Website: lowes
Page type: billing-address
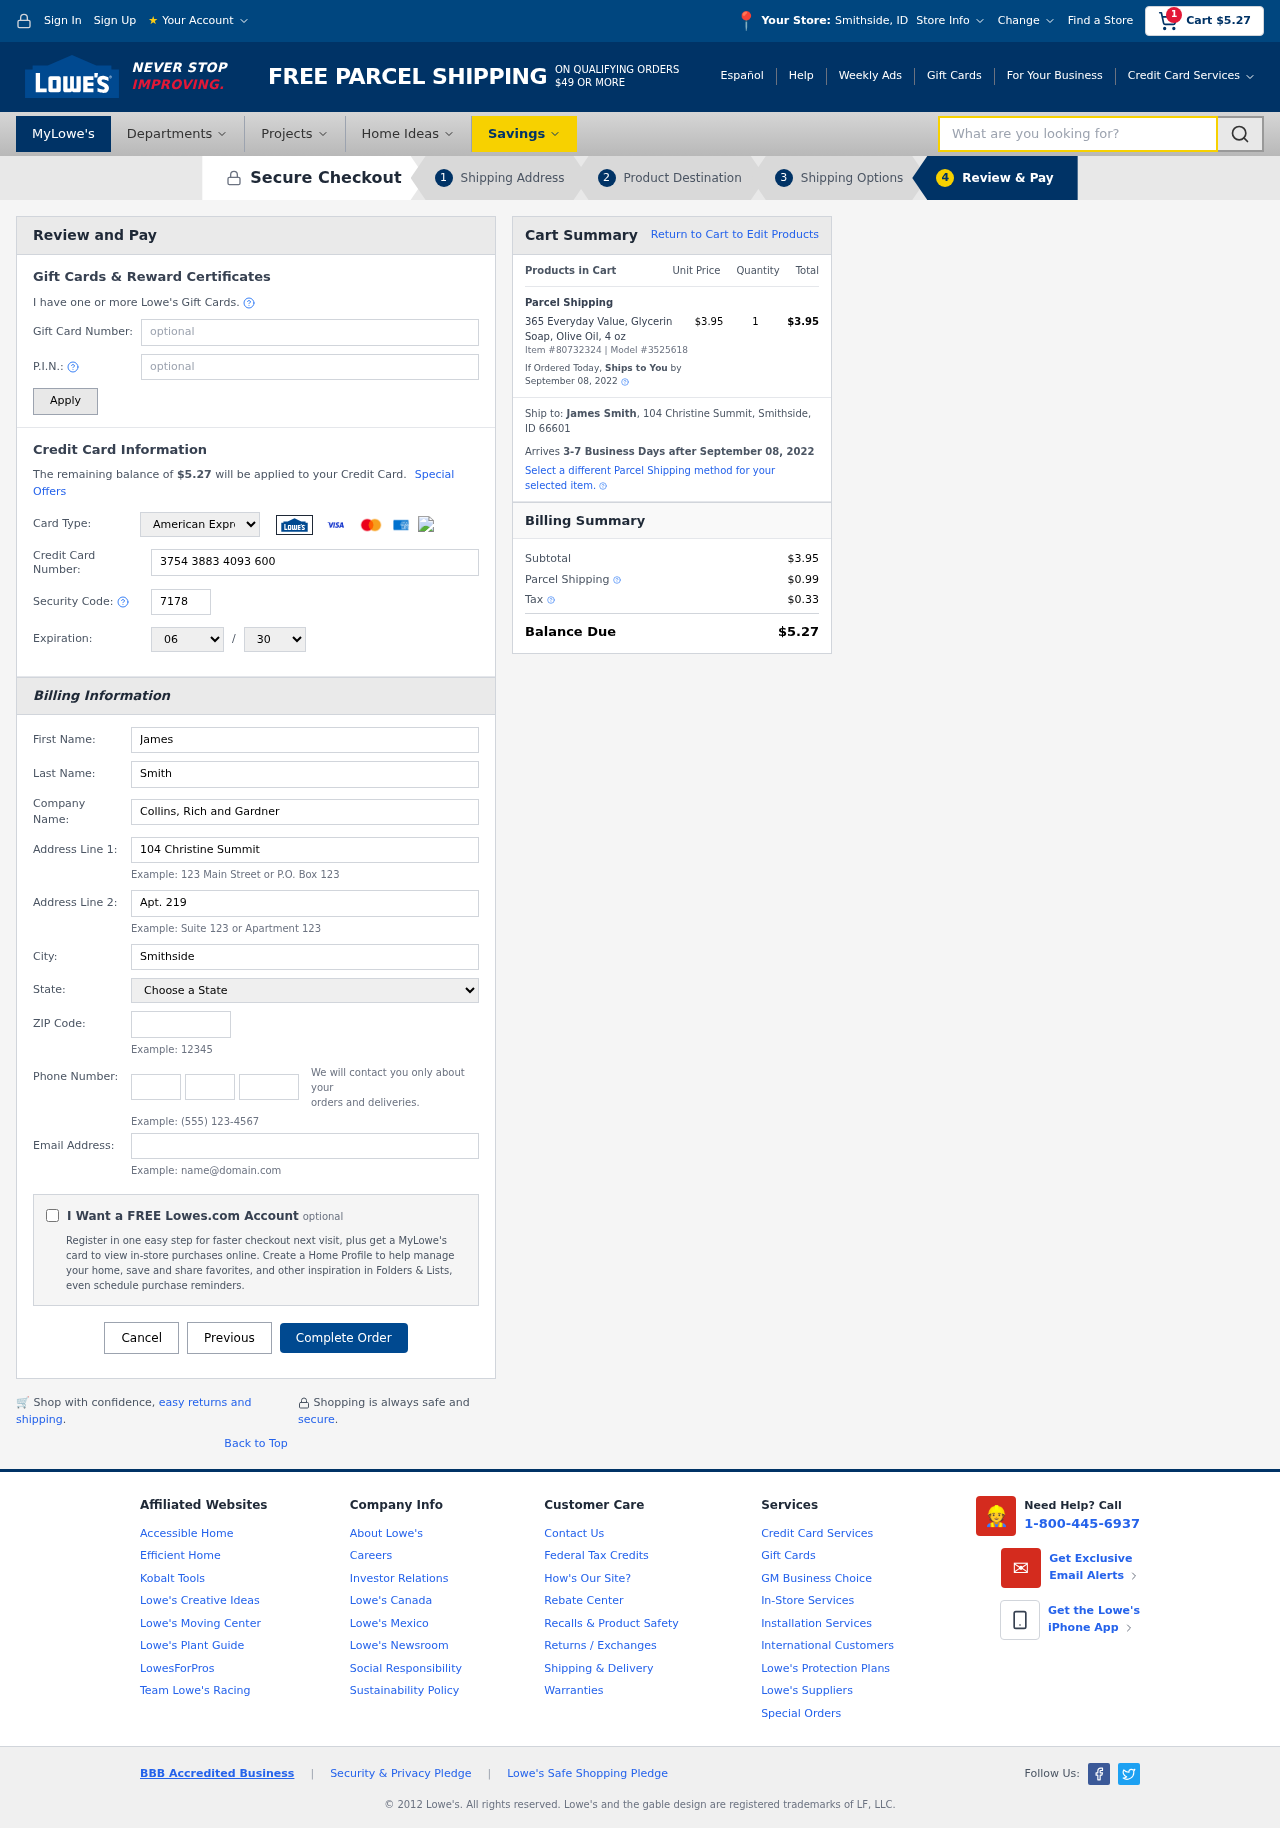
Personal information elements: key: PII_CARD_CVV
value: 7178
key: PII_CARD_EXPIRY_MONTH
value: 06
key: PII_CARD_EXPIRY_YEAR
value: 30
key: PII_CARD_NUMBER
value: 3754 3883 4093 600
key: PII_CARD_TYPE
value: American Express
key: PII_CITY
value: Smithside
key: PII_CITY_STATE
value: Smithside, ID
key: PII_COMPANY
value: Collins, Rich and Gardner
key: PII_EMAIL
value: james.smith@hotmail.com
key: PII_FIRSTNAME
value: James
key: PII_FULLNAME
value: James Smith
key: PII_LASTNAME
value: Smith
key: PII_PHONE_AREA
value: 987
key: PII_PHONE_PREFIX
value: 496
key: PII_PHONE_SUFFIX
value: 4797
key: PII_POSTCODE
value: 66601
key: PII_STATE
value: Idaho
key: PII_STREET
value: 104 Christine Summit
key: PII_STREET2
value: Apt. 219
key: PII_CITY_STATE_ZIP
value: Smithside, ID 66601
Product elements: key: PRODUCT1_NAME
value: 365 Everyday Value, Glycerin Soap, Olive Oil, 4 oz
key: PRODUCT1_PRICE
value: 3.95
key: PRODUCT1_QUANTITY
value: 1
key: PRODUCT_ITEM_NUMBER
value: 80732324
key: PRODUCT_MODEL_NUMBER
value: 3525618
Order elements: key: ORDER_SUBTOTAL
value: $5.27
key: ORDER_TOTAL
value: $5.27
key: ORDER_SHIPPING_DATE
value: September 08, 2022
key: ORDER_SUBTOTAL
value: $3.95
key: ORDER_DELIVERY_DATE
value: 3-7 Business Days after September 08, 2022
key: ORDER_SHIPPING_DATE2
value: September 08, 2022
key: ORDER_SUBTOTAL2
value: $3.95
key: ORDER_SHIPPING_COST
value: $0.99
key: ORDER_TAX
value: $0.33
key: ORDER_TOTAL2
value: $5.27
Search elements: key: HEADER_SEARCH
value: What are you looking for?